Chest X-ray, PA view. Patient: 61 years old, sex M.
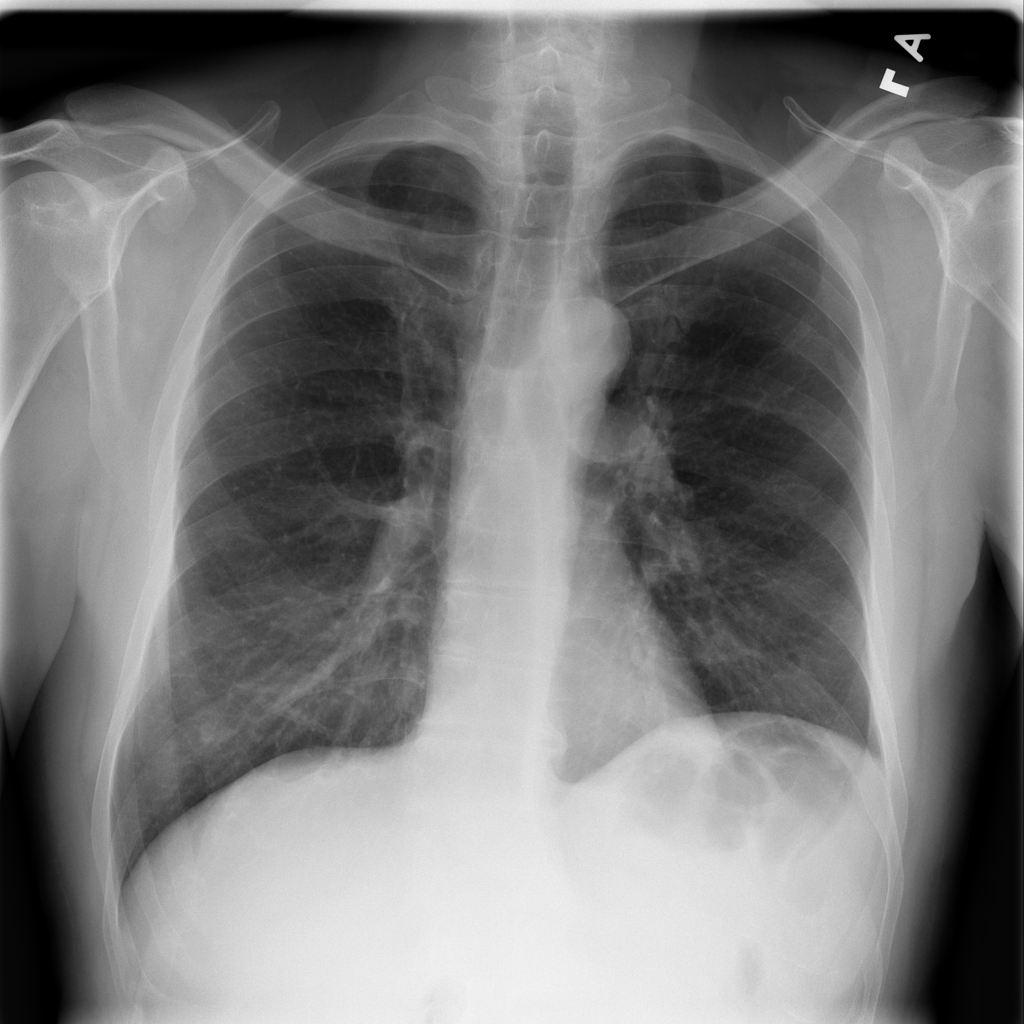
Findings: No Finding